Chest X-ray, AP view. Patient: 46 years old, sex M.
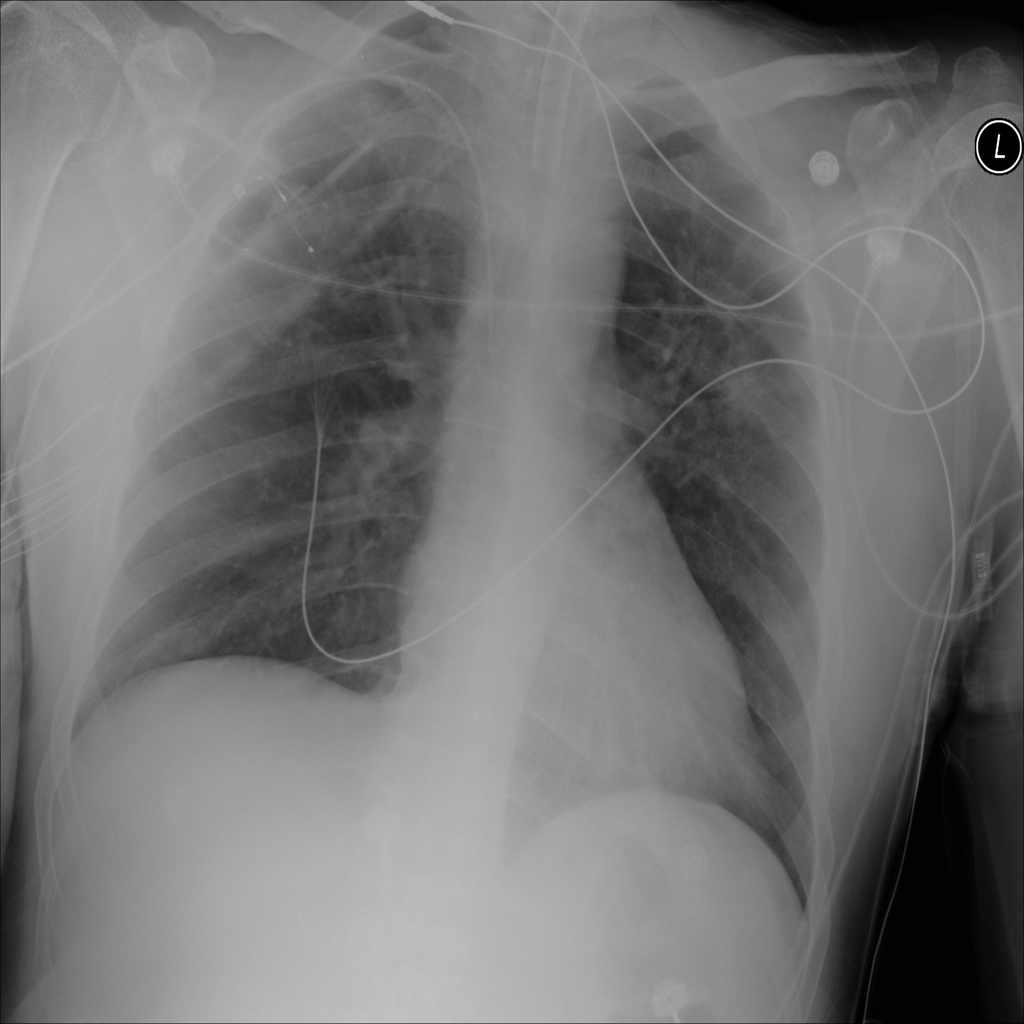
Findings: No Finding